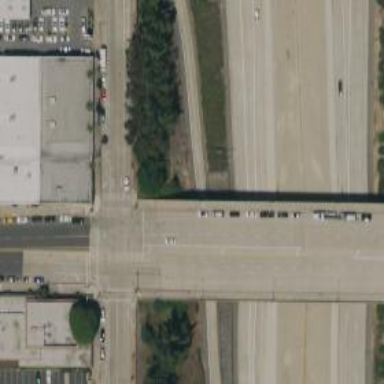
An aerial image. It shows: Primary highway.